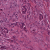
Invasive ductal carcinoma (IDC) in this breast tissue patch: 1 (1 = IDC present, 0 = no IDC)